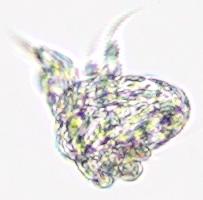
Label: Zooplankton